Question: I'm trying to get data from database and put it in a label in a different form(student profile)

(<URL>
I have exposed the label from the student profile form:
'''
public string Label9 {
get
{
return this.label9.Text;
}
set
{
this.label9.Text = value;
}
}
'''
but the problem is this:
> An object reference is required for the non-static field, method, or
property 'Student_Profile.Label9.get'
so i have to create a new instance of an object or set it to static?
how would i do that?
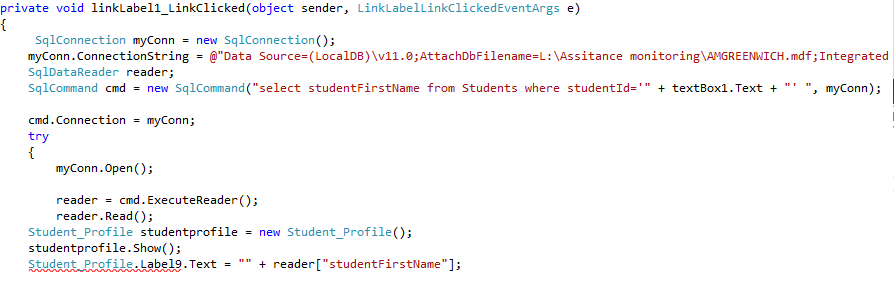
Answer: You are trying to set it to the class (Student_Profile).
You need to set it to your object which begins with small "s" ().